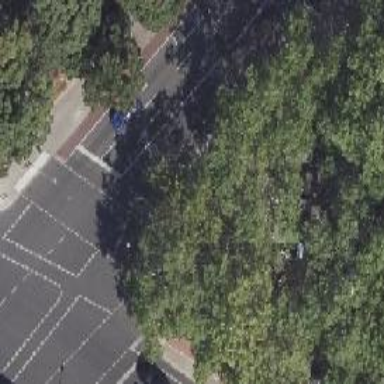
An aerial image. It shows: Deciduous broadleaved tree.